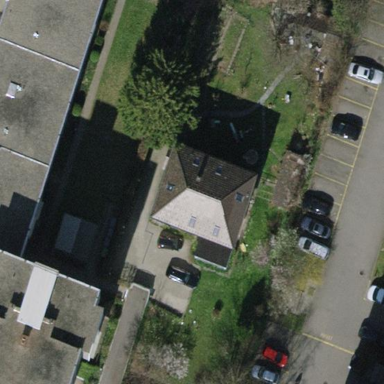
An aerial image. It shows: Hipped roof on apartment building.